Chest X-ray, PA view. Patient: 44 years old, sex M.
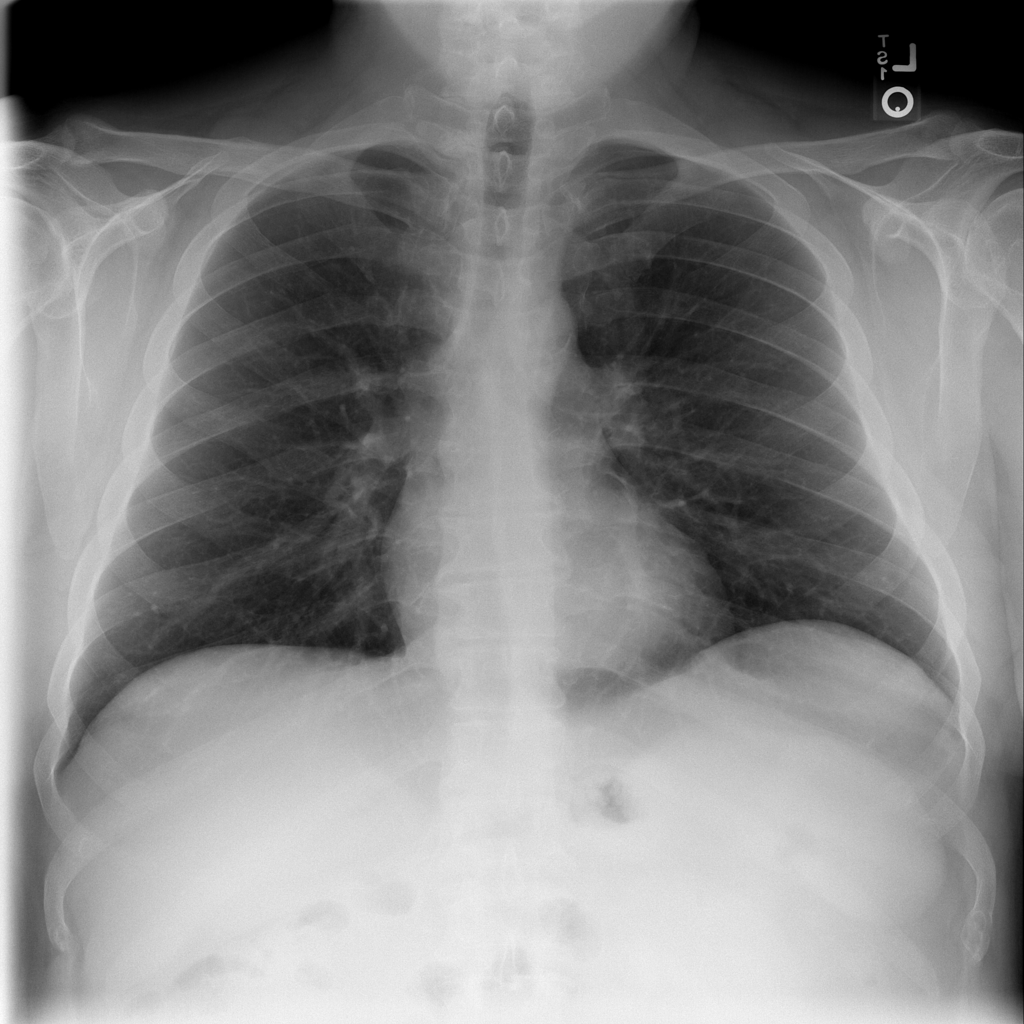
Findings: No Finding